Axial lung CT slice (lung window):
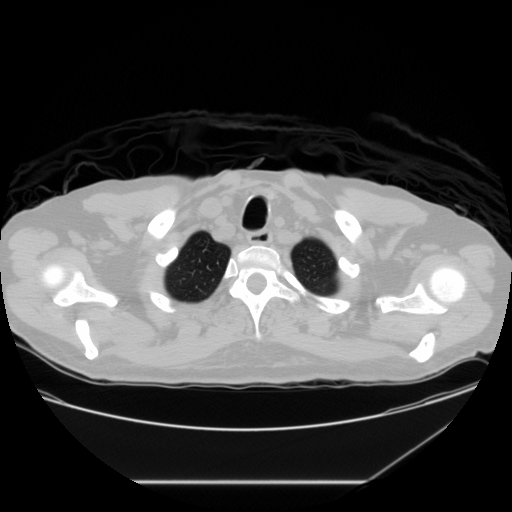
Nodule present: no